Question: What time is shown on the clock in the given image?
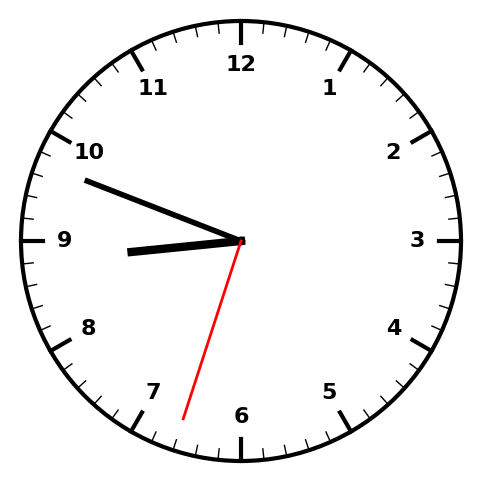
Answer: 08:48:33